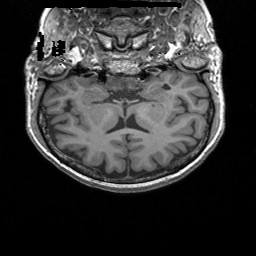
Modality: T1w
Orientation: sagittal